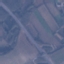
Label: Highway